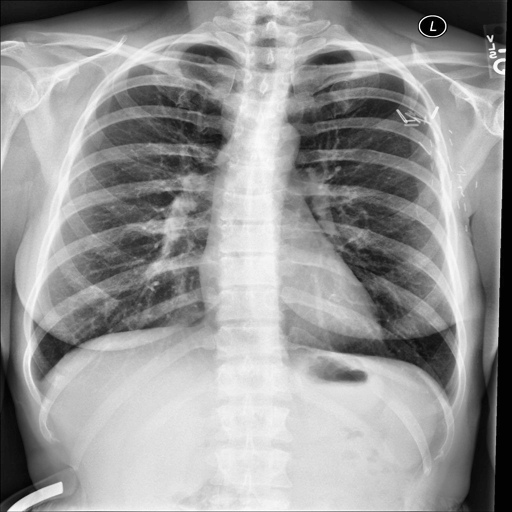
Finding: NORMAL